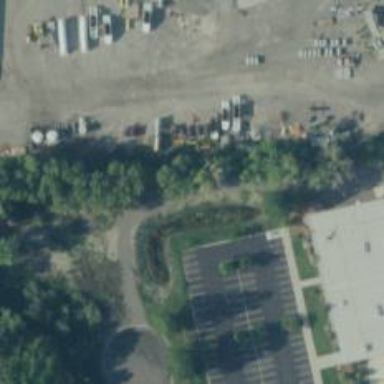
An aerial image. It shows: Alley classified as service road.